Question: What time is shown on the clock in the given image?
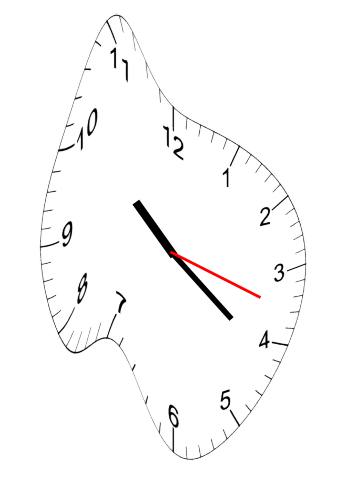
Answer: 10:21:18